Question: Recent convert to Intellij. Eclipse has a feature in the debugger, "Primitive Display Options", which has the debugger render primitives in hex and ascii values.

Since everything has been a breeze in Intellij so far, I figured this would be a no brainer, but after an hour and a number of non-functional data type renders later, I find myself ready to crawl back to eclipse. I made a few renderers that worked, but only for objects, so I can only conclude that renderers seem to not work for primitives. Can someone point me in the right direction here?
Edit: I've seen the option to select hex in the default render, but I am hoping for something more than a solution that requires 2 clicks for every variable.
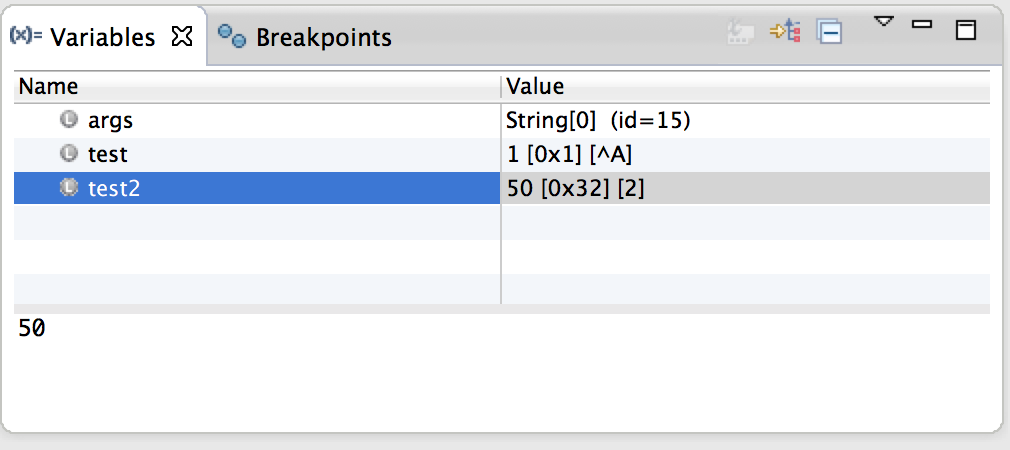
Answer: For integral values (that is, neither floating-point values nor booleans), you can view them as a hexadecimal value by right-clicking on the primitive in the debugger, and selecting "View As" -> "Hex".

By default, the Data Type Renderer feature only works with objects, and the only realistic way to represent a primitive is either as its integral value or in hex, so I think this is a happy compromise.